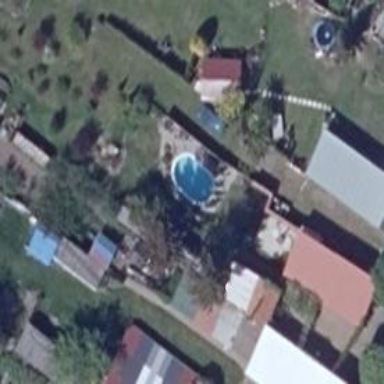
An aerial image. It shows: Swimming pool located in leisure land.